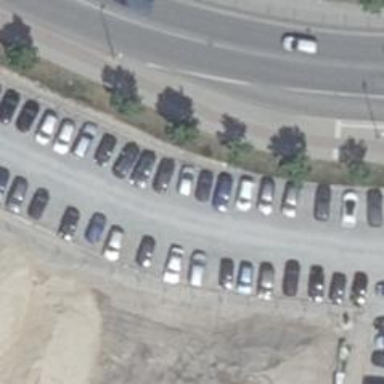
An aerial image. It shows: Parking aisle designated as service road.